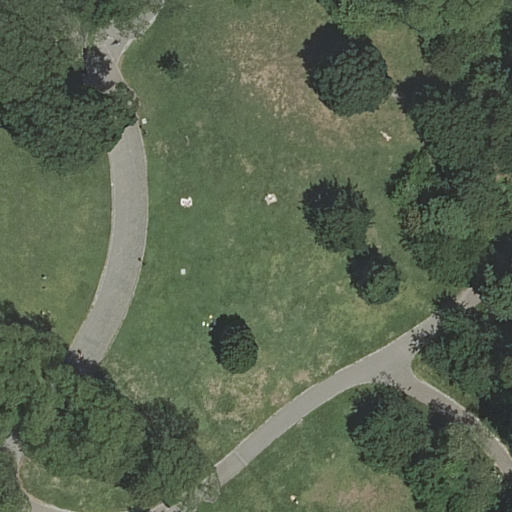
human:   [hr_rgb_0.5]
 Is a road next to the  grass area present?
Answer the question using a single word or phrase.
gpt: yes

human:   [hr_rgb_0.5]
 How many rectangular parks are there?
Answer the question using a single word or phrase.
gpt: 1

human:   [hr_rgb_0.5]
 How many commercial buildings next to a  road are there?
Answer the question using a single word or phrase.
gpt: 0

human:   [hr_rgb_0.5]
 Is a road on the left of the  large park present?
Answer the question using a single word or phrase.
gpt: yes

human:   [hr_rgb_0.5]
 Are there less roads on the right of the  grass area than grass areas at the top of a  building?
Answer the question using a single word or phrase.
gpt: no

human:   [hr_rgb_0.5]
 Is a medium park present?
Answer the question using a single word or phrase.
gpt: no

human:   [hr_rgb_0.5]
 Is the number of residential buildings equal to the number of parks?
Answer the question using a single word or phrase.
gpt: no

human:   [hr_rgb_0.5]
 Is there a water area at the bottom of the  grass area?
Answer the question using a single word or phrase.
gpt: no

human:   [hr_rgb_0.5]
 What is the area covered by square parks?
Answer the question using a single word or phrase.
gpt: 0m2

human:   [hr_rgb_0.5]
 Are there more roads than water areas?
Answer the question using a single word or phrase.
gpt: yes

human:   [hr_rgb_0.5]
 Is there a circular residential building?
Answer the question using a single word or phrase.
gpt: no

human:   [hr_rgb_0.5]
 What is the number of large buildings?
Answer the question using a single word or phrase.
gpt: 0

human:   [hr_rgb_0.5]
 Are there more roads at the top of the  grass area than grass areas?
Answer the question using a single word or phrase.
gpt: no

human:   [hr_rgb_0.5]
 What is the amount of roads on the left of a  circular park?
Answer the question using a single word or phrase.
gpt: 0

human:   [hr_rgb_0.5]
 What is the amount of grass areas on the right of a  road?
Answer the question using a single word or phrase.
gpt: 0

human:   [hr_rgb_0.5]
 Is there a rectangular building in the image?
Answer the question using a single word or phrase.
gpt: no

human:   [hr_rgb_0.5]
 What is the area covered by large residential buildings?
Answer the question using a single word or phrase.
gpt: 0m2

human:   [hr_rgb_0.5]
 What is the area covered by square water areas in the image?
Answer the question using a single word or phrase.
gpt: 0m2

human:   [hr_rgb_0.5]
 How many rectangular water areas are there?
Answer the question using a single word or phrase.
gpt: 0

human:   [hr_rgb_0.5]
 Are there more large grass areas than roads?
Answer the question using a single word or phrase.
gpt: no

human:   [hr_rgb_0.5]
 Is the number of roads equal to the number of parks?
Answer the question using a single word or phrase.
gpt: no

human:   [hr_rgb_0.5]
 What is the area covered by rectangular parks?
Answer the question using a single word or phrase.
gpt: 10633m2

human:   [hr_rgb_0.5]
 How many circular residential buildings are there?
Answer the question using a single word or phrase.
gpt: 0

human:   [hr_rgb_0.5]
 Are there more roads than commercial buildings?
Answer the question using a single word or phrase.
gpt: yes

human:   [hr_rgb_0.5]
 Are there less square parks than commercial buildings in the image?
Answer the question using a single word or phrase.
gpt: no

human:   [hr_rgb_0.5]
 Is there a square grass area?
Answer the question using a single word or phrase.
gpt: no

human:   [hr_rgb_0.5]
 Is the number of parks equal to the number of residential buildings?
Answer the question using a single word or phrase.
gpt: no

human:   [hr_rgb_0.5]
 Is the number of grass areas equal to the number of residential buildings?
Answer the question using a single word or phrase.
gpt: no

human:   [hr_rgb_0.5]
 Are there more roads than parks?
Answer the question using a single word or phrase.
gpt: yes

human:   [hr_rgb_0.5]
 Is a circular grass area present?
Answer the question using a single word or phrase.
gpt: no

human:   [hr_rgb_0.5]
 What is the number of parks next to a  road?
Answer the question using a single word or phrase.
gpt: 1

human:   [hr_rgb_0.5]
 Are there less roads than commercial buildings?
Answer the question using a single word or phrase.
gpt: no

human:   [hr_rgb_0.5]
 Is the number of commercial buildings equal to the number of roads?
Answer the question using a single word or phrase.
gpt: no

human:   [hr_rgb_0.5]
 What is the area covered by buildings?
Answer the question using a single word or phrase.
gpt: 0m2

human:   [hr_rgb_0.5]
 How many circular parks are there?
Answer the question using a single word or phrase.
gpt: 0

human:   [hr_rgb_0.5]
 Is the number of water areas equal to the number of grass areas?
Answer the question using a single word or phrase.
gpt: no